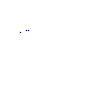
Particle: proton